Field crop: maize
Growth stage: 2
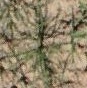
Species: salsola